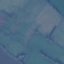
Land use / land cover: Pasture